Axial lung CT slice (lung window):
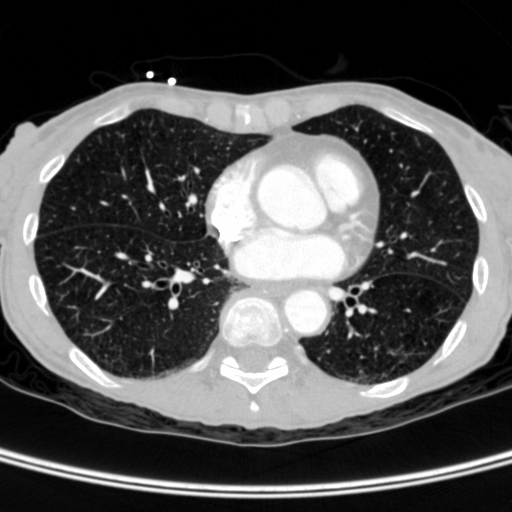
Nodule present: no